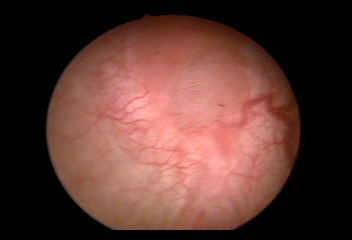
Modality: WLC
Class: Malignant
Subclass: LowGradePapillary
Lesion: L3
Stage: Ta
Morphology: Papillary
Bladder cancer association: Yes
Annotated structures: Tumor